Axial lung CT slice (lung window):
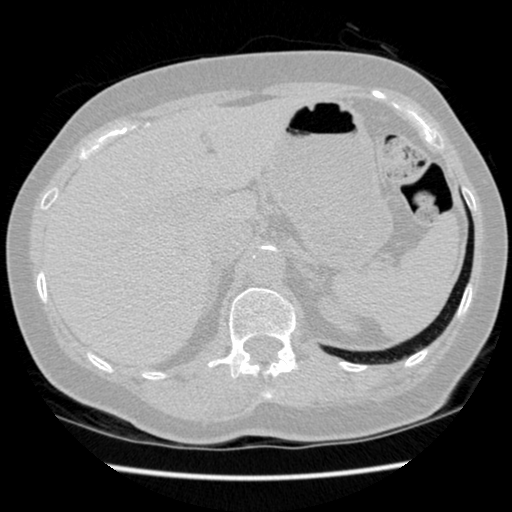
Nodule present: no